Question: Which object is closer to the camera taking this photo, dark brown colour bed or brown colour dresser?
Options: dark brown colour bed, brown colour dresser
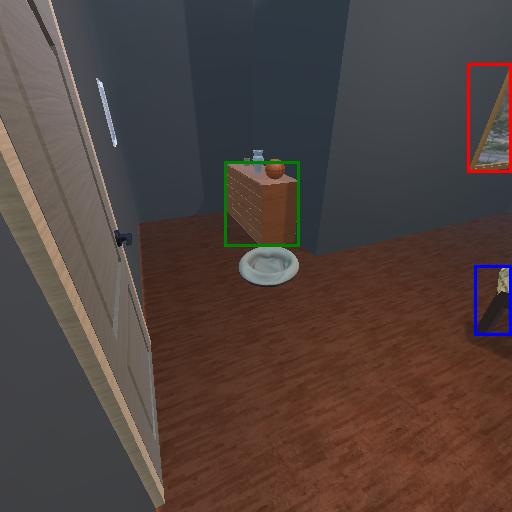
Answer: dark brown colour bed